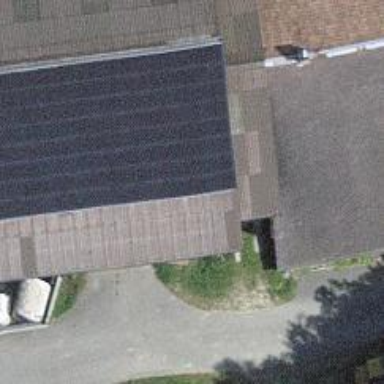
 consisting of solar photovoltaic panels."